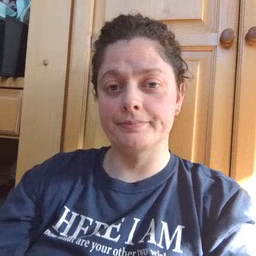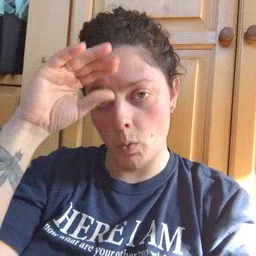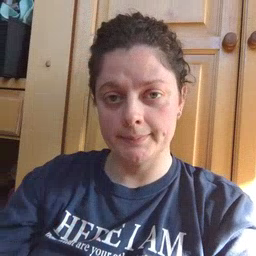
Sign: boy